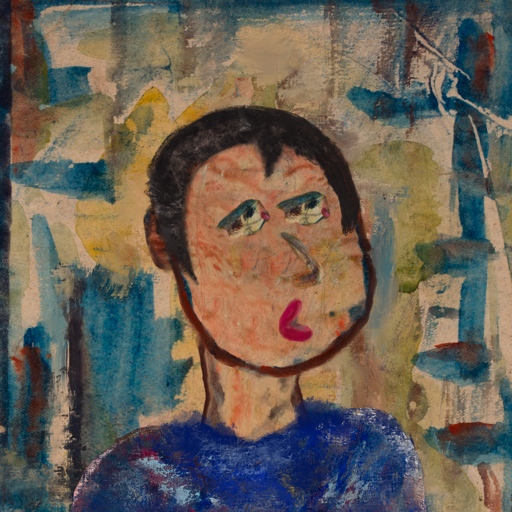
Background: Orphan, Head And Neck Side: Orphan, Face Side: Pipe, Bust: Irani, Hair Side: Roy_Bahadur, Head Accessory: Blank, Second Necklace: Blank, Necklace: Blank, Baby: Blank